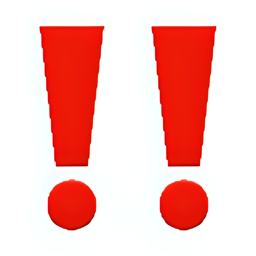
Name: double exclamation mark
Emoji: ‼
Group: Symbols
Sub-group: punctuation